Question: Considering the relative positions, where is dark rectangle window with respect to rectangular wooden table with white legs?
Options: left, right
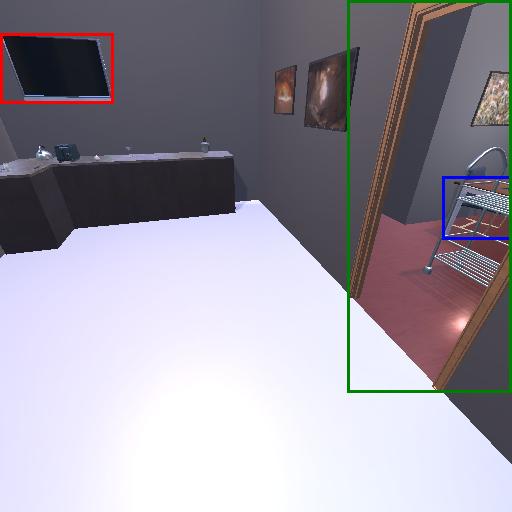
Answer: left